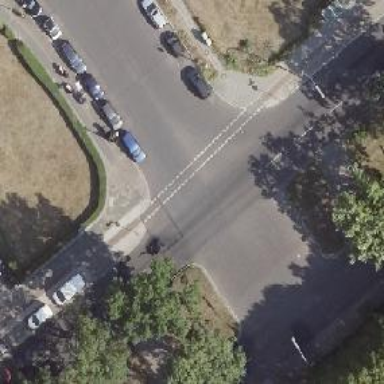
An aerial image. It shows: Residential road with separate sidewalks on both sides. The road surface is asphalt.